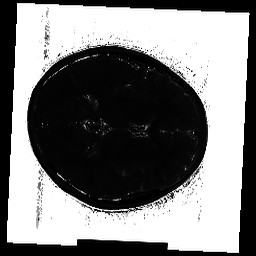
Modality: T2map
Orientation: axial
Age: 10
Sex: female
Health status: ill